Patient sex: M
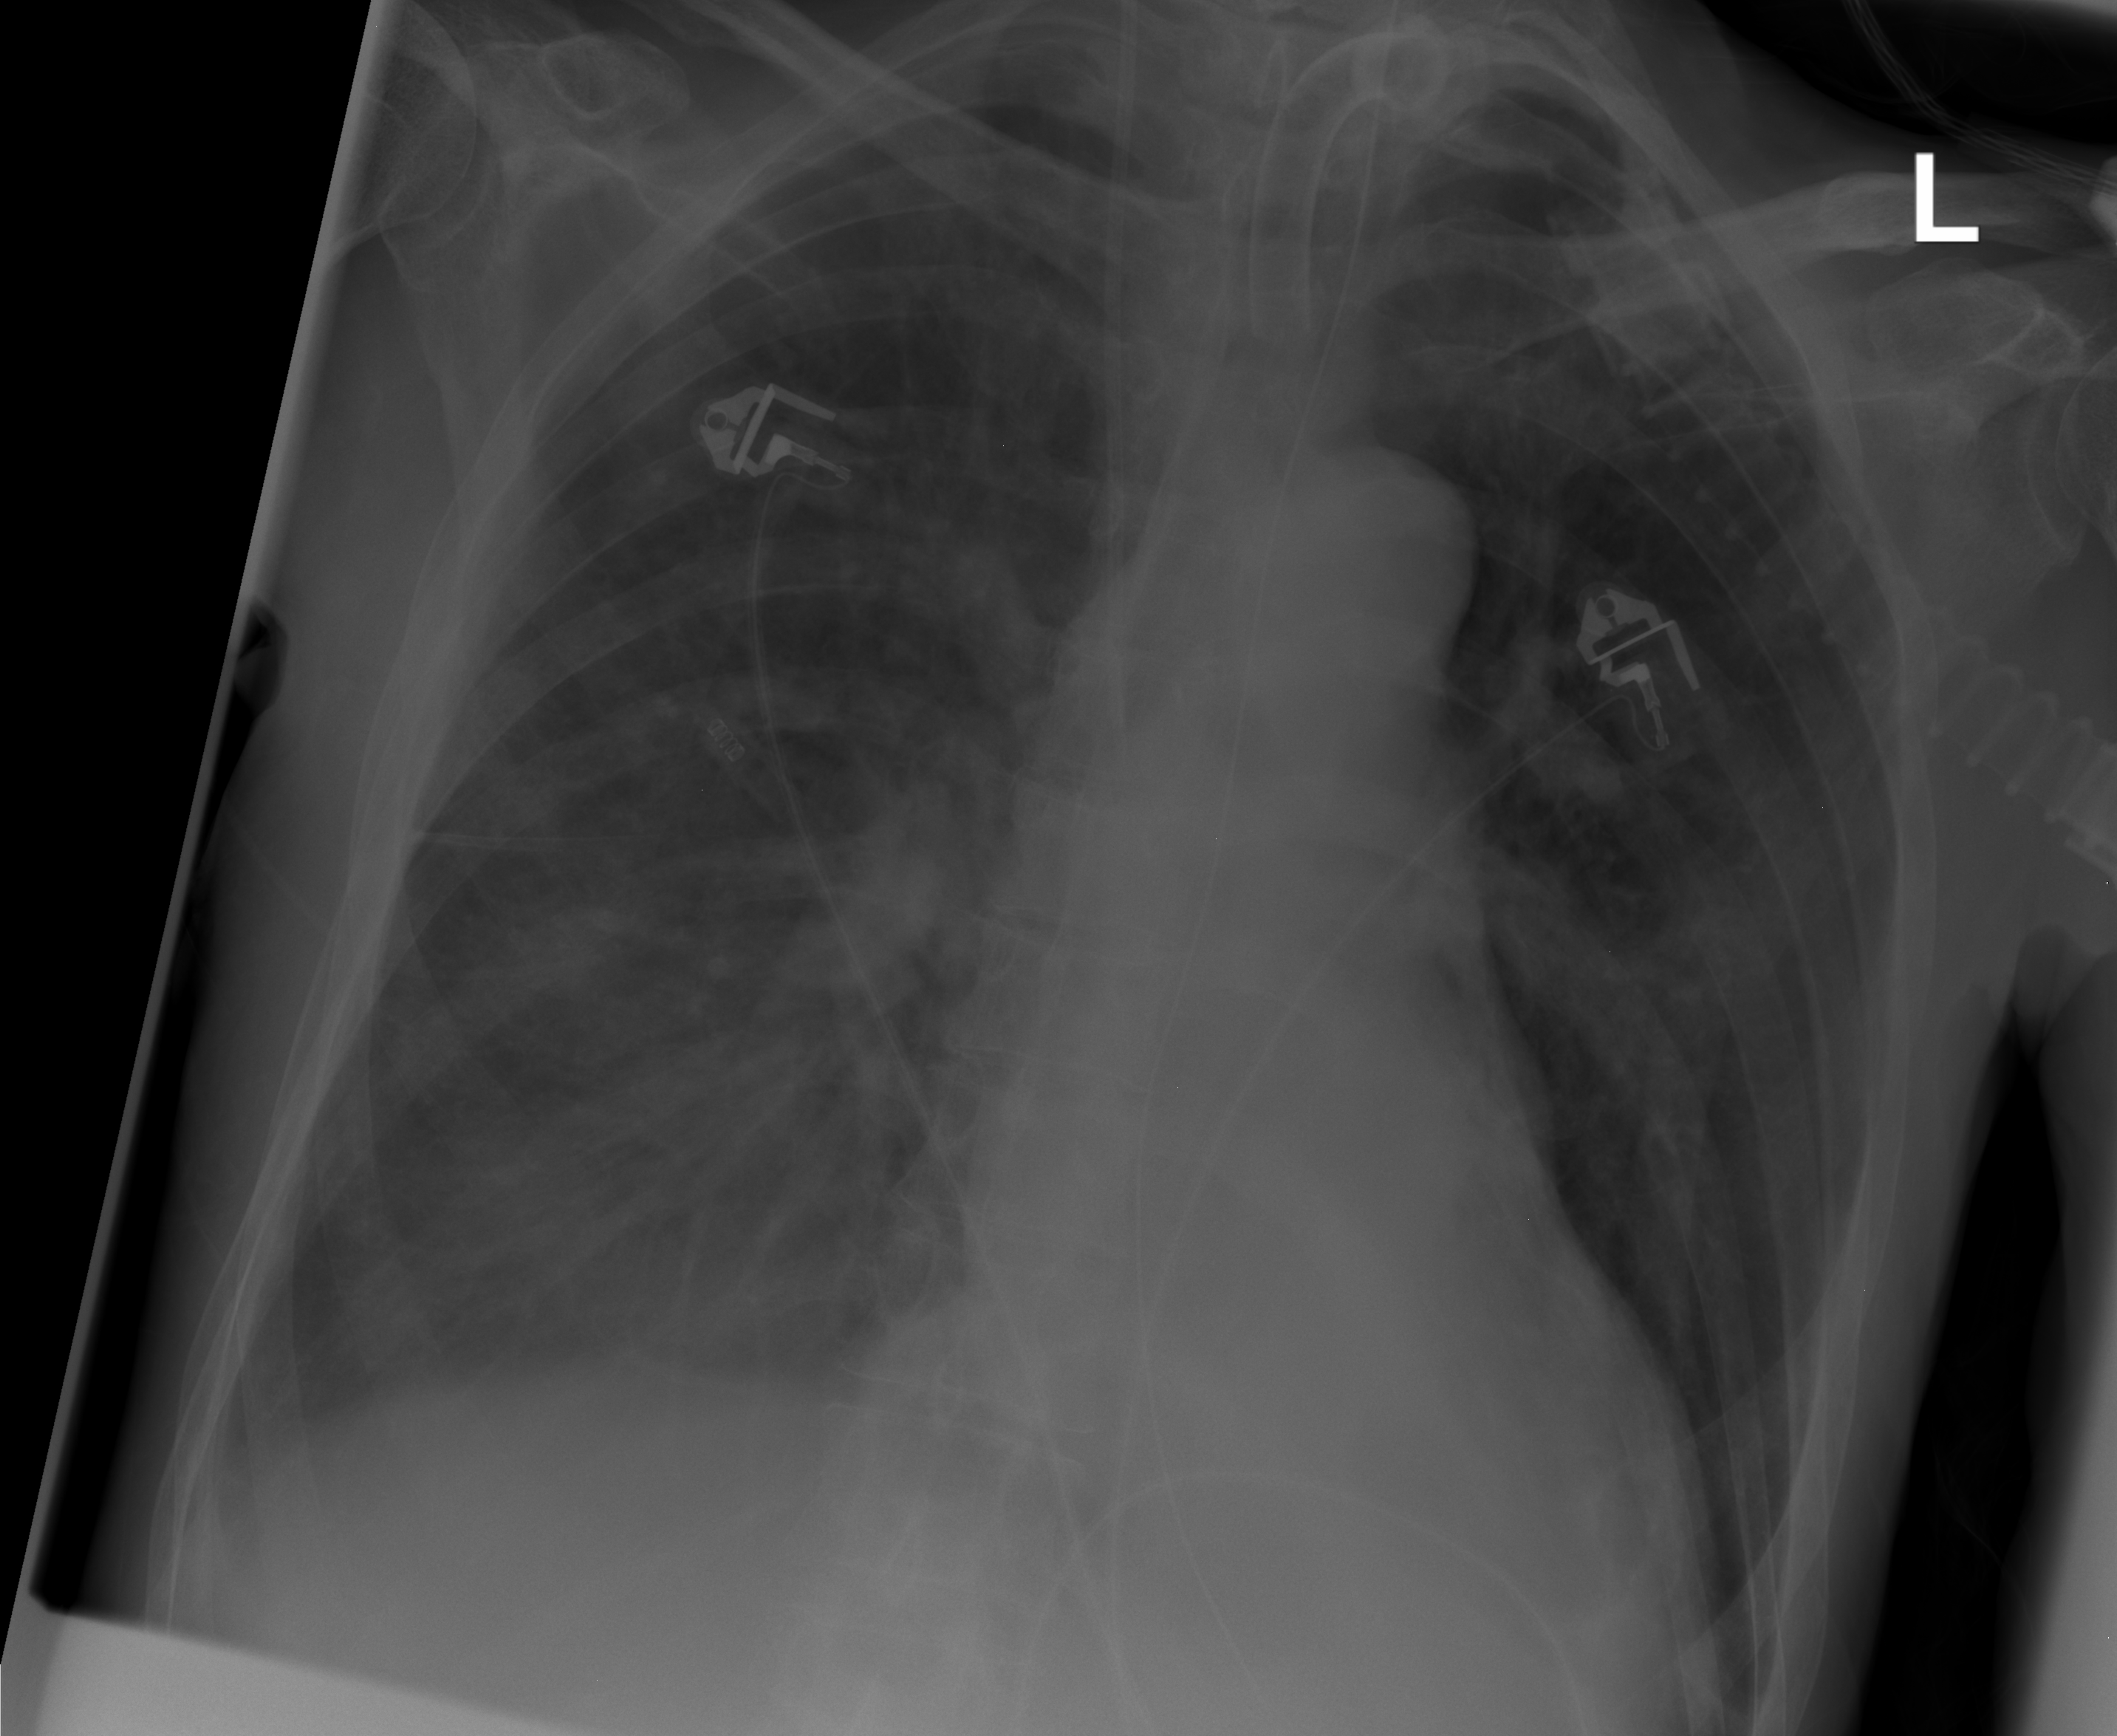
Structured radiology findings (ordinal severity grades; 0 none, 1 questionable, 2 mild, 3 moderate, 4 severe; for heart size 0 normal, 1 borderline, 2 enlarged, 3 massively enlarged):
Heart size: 2
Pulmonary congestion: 1
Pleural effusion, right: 2
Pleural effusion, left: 0
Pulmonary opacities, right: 2
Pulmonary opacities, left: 0
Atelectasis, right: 2
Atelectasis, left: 0